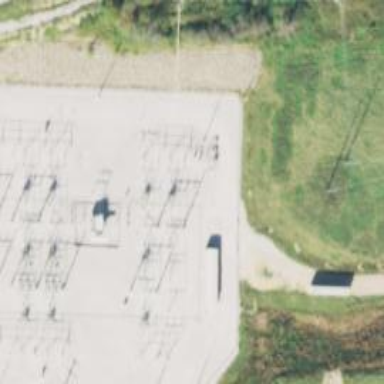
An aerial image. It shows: Switch used for power control.